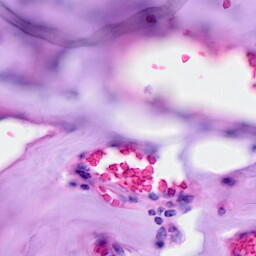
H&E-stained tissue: Breast